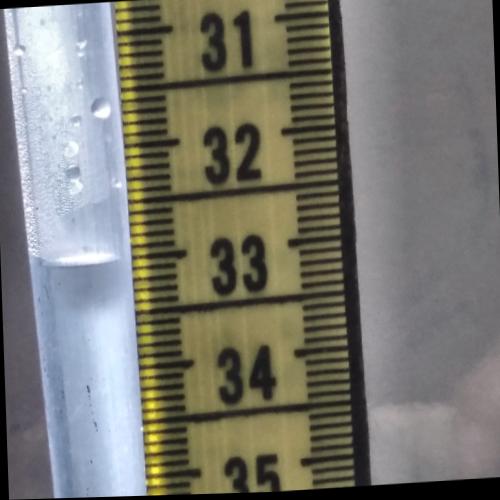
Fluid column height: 33.0 cm